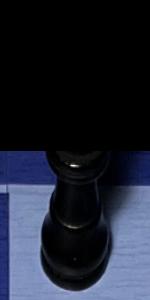
Label: King_Black